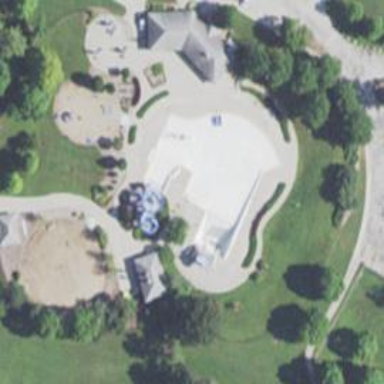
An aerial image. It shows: Water park.